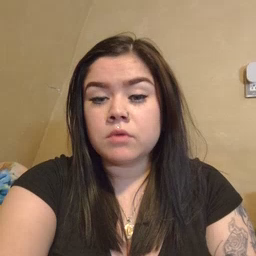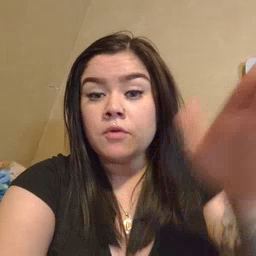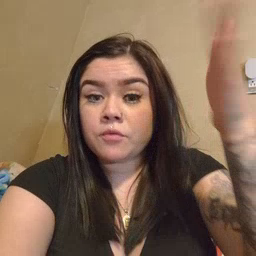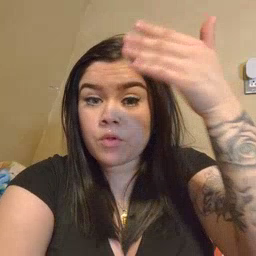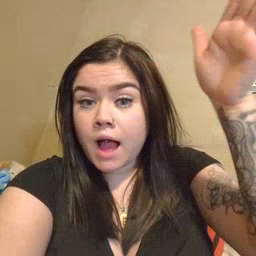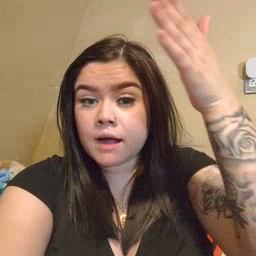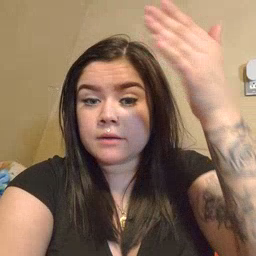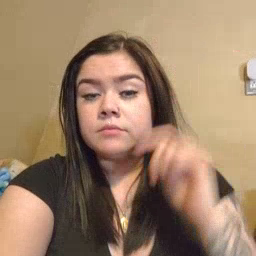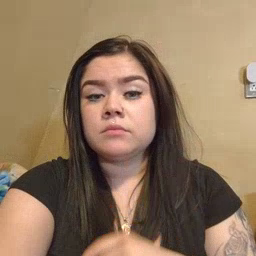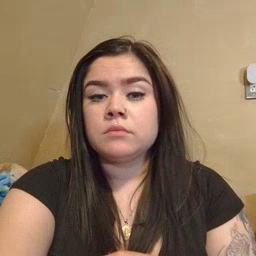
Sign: flag